Question: I'm rendering a PDF file on iPad using core graphics.
The colors however look different to the PDF when opening it using OS X preview or acrobat.
Here is a picture with the left being from Acrobat, the right being in iOS simulator:

Does anyone have an idea what I could be doing wrong? I'm not doing anything fancy with my graphics context, except translation/scaling, clipping and then calling CGContextDrawPDFPage
(So far I have only tried on the iOS simulator.
)
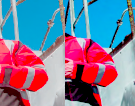
Answer: You need to use RGB profile, not CMYK profile.
You can transform your PDF with a Quartz Filter. It will integrate a new color profile in your document, like "Apple RGB".